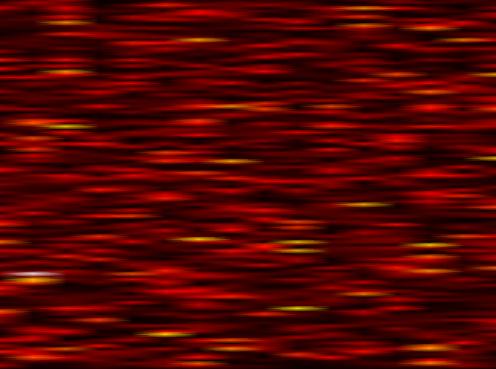
Label: WOLA